Question: Given the following equation:

It will be 3N linear equations.
Each 'Aij' is a 3x3 matrix. 'Xj' s are 3x1 unknowns. And 'bi' s are known 3x1 matrix.
How can I Combine 3x3 matrix to build a 3Nx3N matrix?
I'm trying to find a method to work out this question.
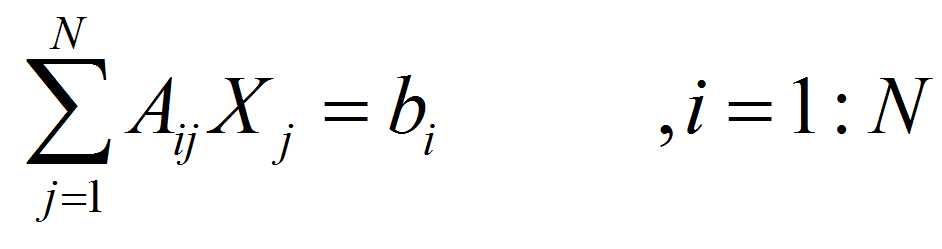
Answer: If you have created all of your matrices 'Aij' and vectors 'bi' as variables in MATLAB, you can put them all into one large system of equations 'AX = b' by simple <URL> using square brackets and semicolons. For example, when 'N = 3', you can do the following:
'''
A = [A11 A12 A13; A21 A22 A23; A31 A32 A33]; %# A 9-by-9 matrix
b = [b1; b2; b3]; %# A 9-by-1 vector
'''
Then, once you solve your system of equations (using 'X = A;' or some other method), you can break 'X' up into its individual 3-by-1 parts. For the above example of 'N = 3', you can do the following:
'''
X1 = X(1:3);
X2 = X(4:6);
X3 = X(7:9);
'''